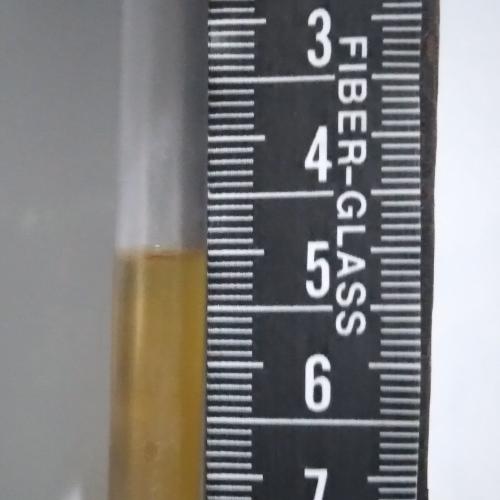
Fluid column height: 5.0 cm